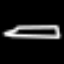
Label: pencil